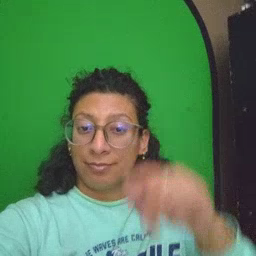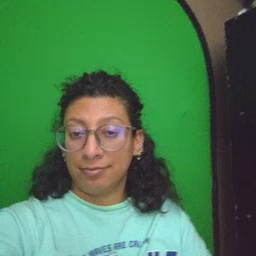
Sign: cowboy